Interaction volume radius: 10 \u00c5
Interaction volume height: 20 \u00c5
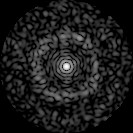
Disorder parameter: 0.8319